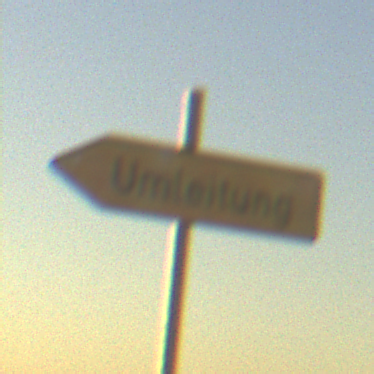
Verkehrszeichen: UmleitungswegweiserLinksweisend
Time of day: SunriseSunset
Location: Outdoor (RoadRail)
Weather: PartlyCloudy
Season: NotSpecified
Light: Natural